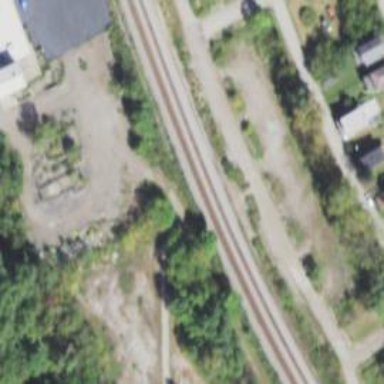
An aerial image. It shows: Historic railway station.